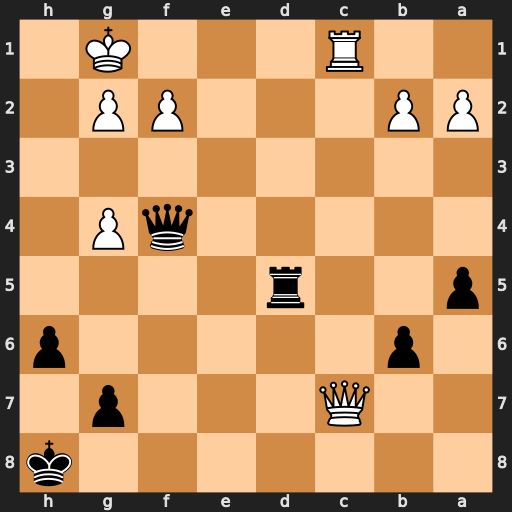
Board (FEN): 7k/2Q3p1/1p5p/p2r4/5qP1/8/PP3PP1/2R3K1
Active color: b
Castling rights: -
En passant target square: -
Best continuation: Rd1+ Rxd1 Qxc7